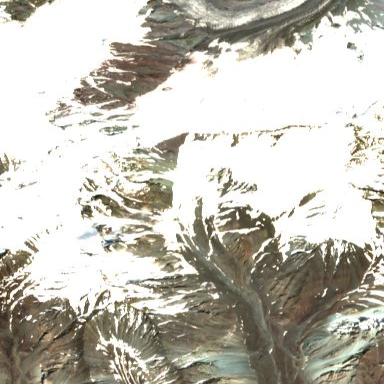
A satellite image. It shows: Majestic glacier in the distance.